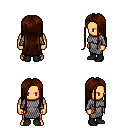
a pixel art fantasy rpg character, male body template, human, tanned skin, chain mail, metal pants, brown extra-long hairstyle, black shoes, four views (front, back, left, right), 2x2 character sprite sheet, small pixel art, hard edges, no anti-aliasing